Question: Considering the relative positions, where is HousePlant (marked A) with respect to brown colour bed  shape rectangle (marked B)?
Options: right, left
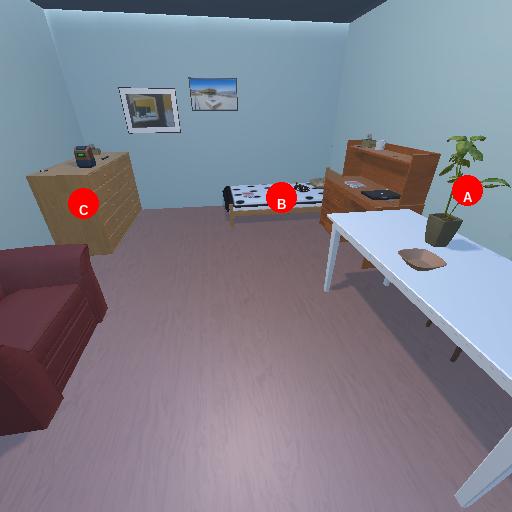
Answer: right